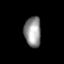
Tissue: lung
Cell type: Myeloid cells
Senescence score: 0.5812
Nuclear area (px): 494
Mean DAPI intensity: 147.117